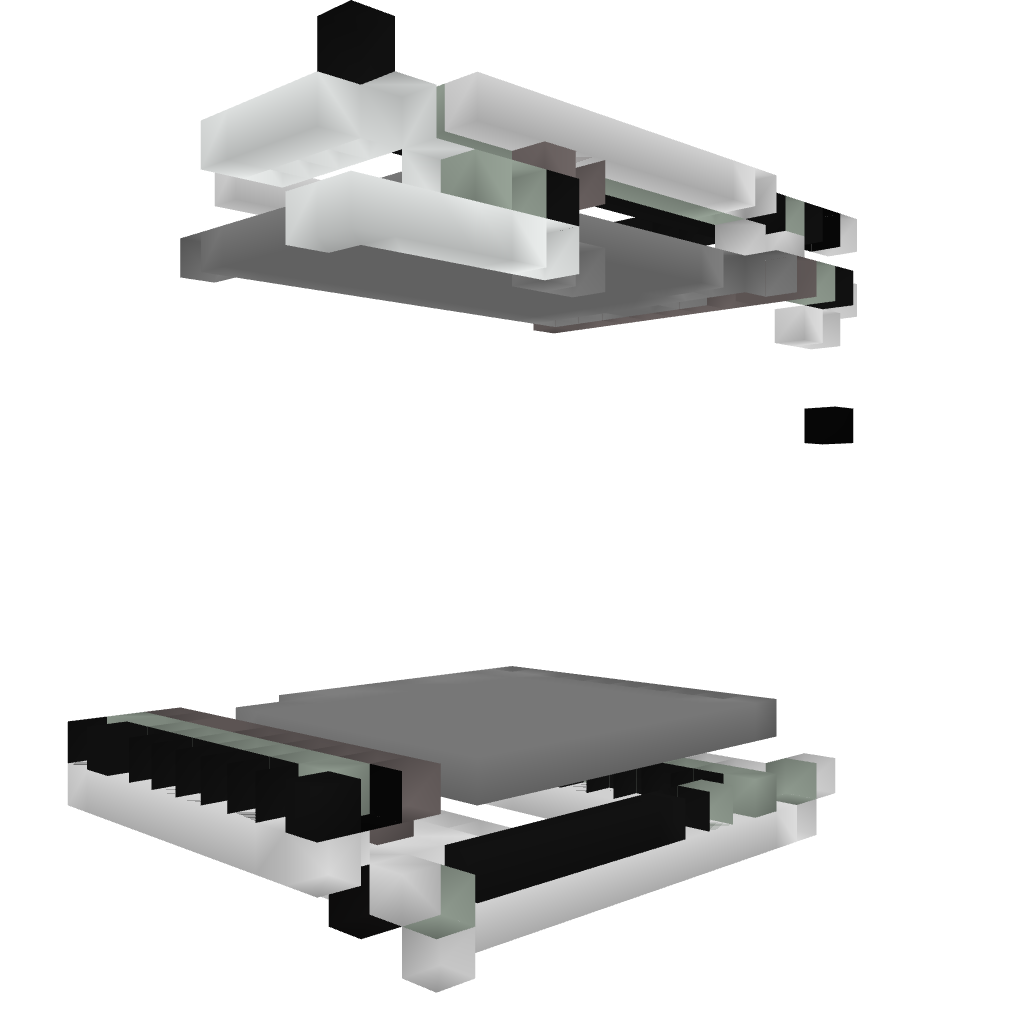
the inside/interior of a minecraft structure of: Self Building Room